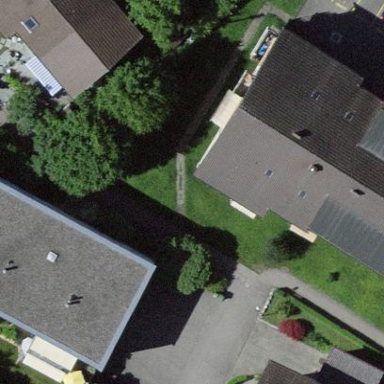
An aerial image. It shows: Residential building with gabled roof.